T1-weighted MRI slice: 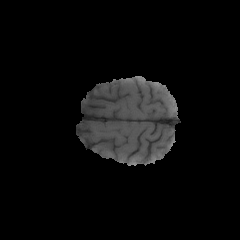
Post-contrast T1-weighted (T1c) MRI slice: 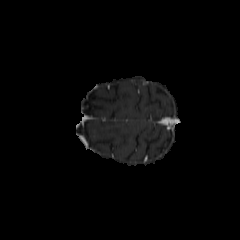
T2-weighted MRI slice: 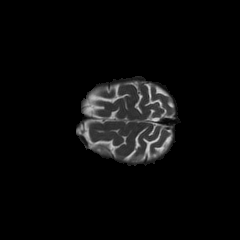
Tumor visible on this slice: no